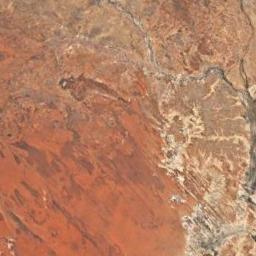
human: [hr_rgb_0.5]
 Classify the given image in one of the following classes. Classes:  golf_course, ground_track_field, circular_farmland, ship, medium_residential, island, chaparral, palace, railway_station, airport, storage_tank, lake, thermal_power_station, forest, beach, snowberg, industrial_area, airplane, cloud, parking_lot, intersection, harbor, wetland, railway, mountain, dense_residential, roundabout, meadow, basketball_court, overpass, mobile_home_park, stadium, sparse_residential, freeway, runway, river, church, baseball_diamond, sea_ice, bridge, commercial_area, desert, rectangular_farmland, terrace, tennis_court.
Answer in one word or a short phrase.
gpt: desert